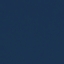
Land use / land cover class: SeaLake